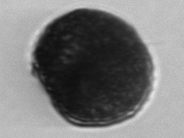
Label: Alexandrium_catenella